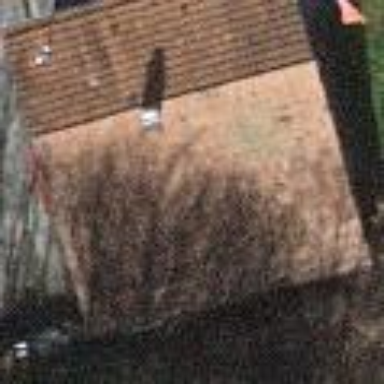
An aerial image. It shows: Building with gabled red roof.